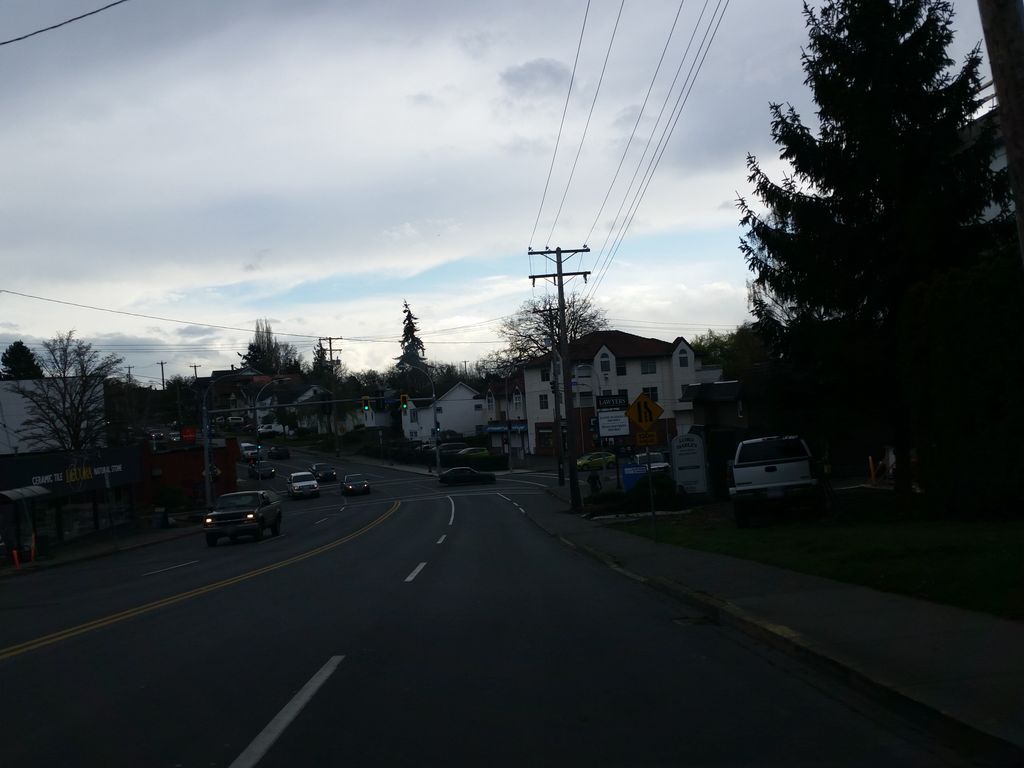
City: victoria